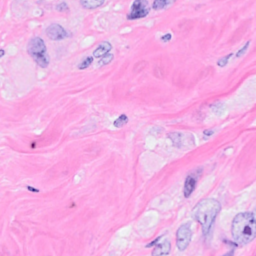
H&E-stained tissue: Breast